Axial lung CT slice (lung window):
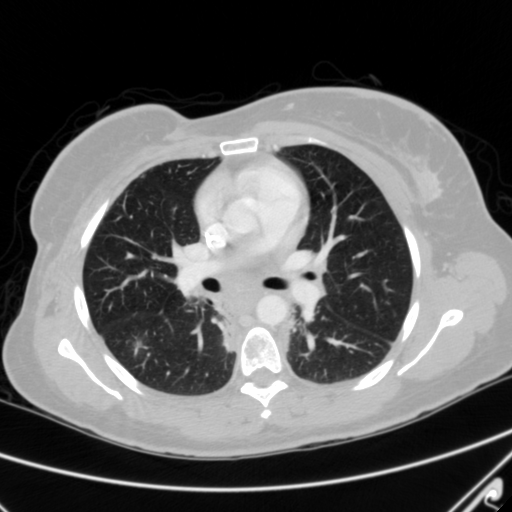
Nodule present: yes
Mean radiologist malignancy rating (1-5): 3.4